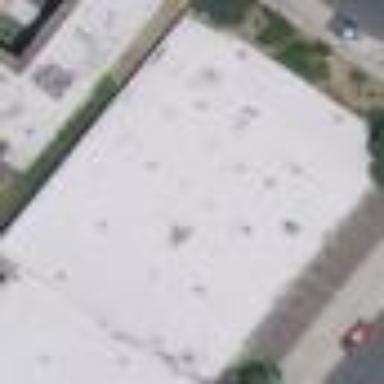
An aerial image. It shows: Industrial building.